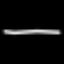
Label: line